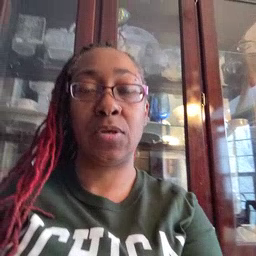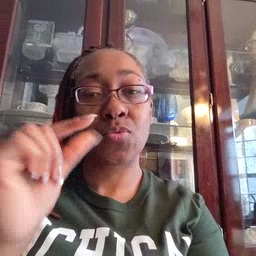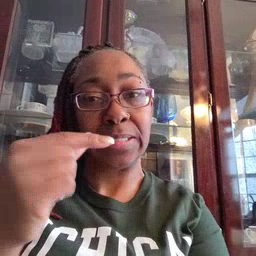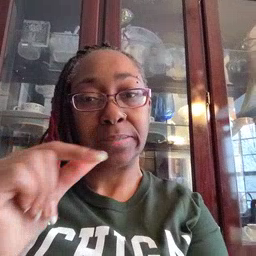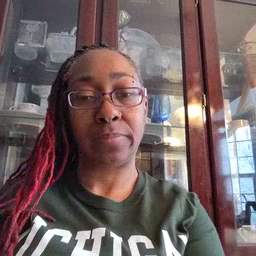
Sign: green